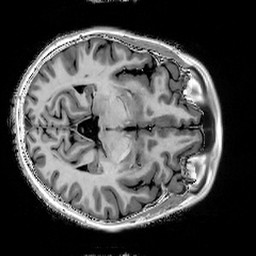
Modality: T1w
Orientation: axial
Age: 63
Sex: female
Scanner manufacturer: siemens
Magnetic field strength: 3 T
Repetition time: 5 s
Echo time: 0.00298 s